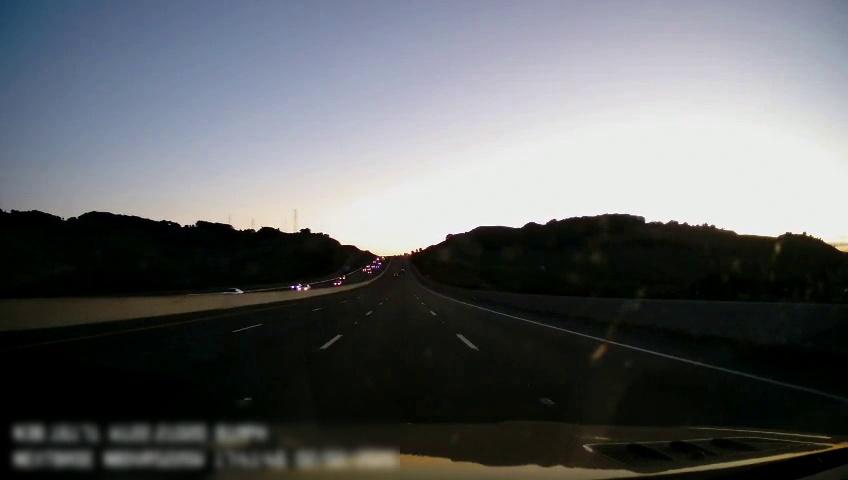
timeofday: Dusk/Dawn/Twilight
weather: Sunny
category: Drivable Space
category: Vehicles | Car
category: Vehicles | Car
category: Vehicles | Car
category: Lanes | Alternate Lane
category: Lanes | Current Lane
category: Lanes | Current Lane
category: Lanes | Alternate Lane
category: Lanes | Alternate Lane